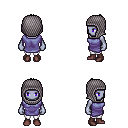
a pixel art fantasy rpg character, female body template, dark elf, purple skin, chain tabard jacket, white pants, black short mohawk hairstyle, chain hood, maroon shoes, four views (front, back, left, right), 2x2 character sprite sheet, small pixel art, hard edges, no anti-aliasing